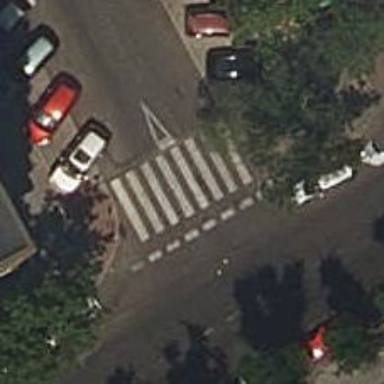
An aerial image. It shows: Uncontrolled road crossing.